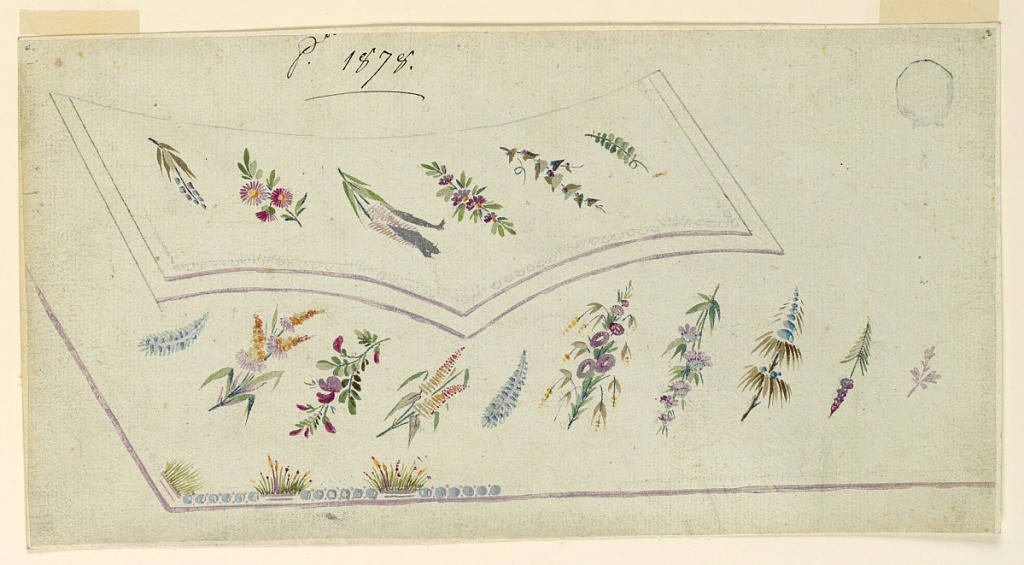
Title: Design no. 1878 for the Embroidery of a Man's Waistcoat of the "Fabrique de St. Ruf"
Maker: Fabrique de Saint Ruf, Lyon, France
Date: ca. 1785
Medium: Graphite, brush and gouache on paper
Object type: Drawing
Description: Left bottom corner obliquely disposed flower boughs. A group of plants alternates with six beads along the edges.